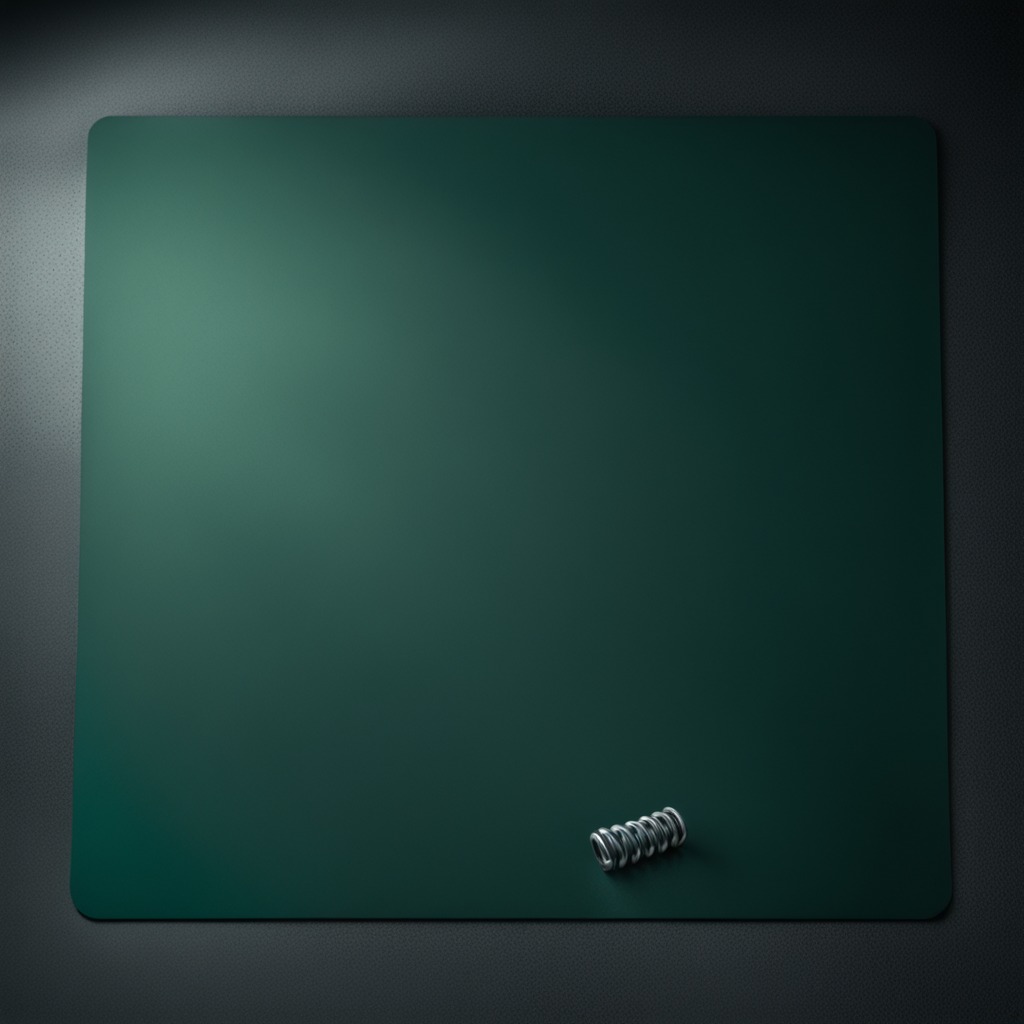
A coiled metal spring lies on the granite tabletop.